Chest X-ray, PA view. Patient: 53 years old, sex F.
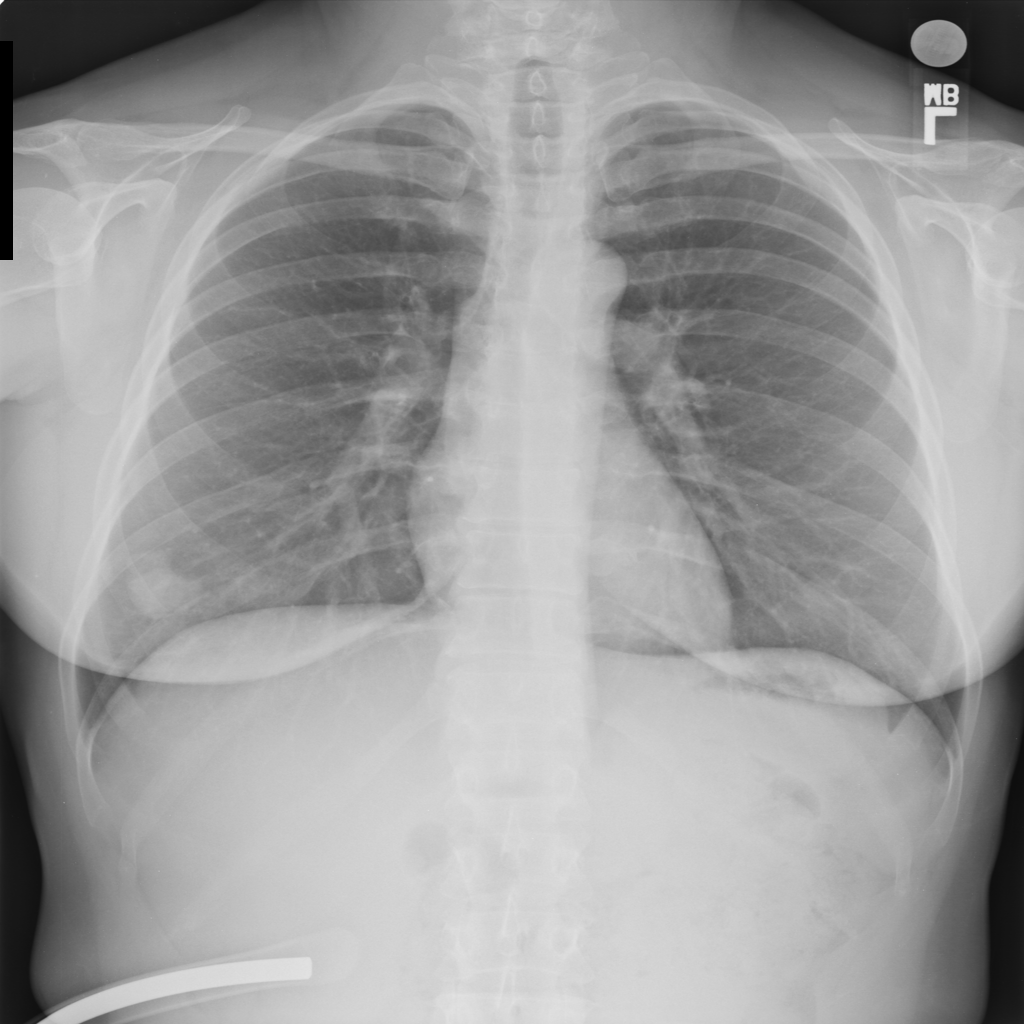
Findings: Mass